Field crop: maize
Growth stage: 1
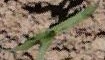
Species: maize